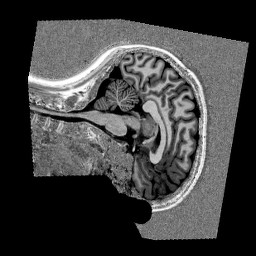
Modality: UNIT1
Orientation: sagittal
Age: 32
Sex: female
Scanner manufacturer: siemens
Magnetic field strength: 3 T
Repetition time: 5 s
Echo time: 0.00298 s